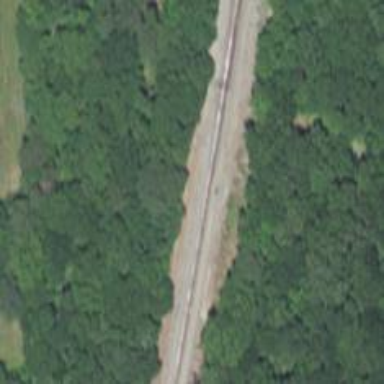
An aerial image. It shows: Railway spur junction.